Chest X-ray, AP view. Patient: 32 years old, sex M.
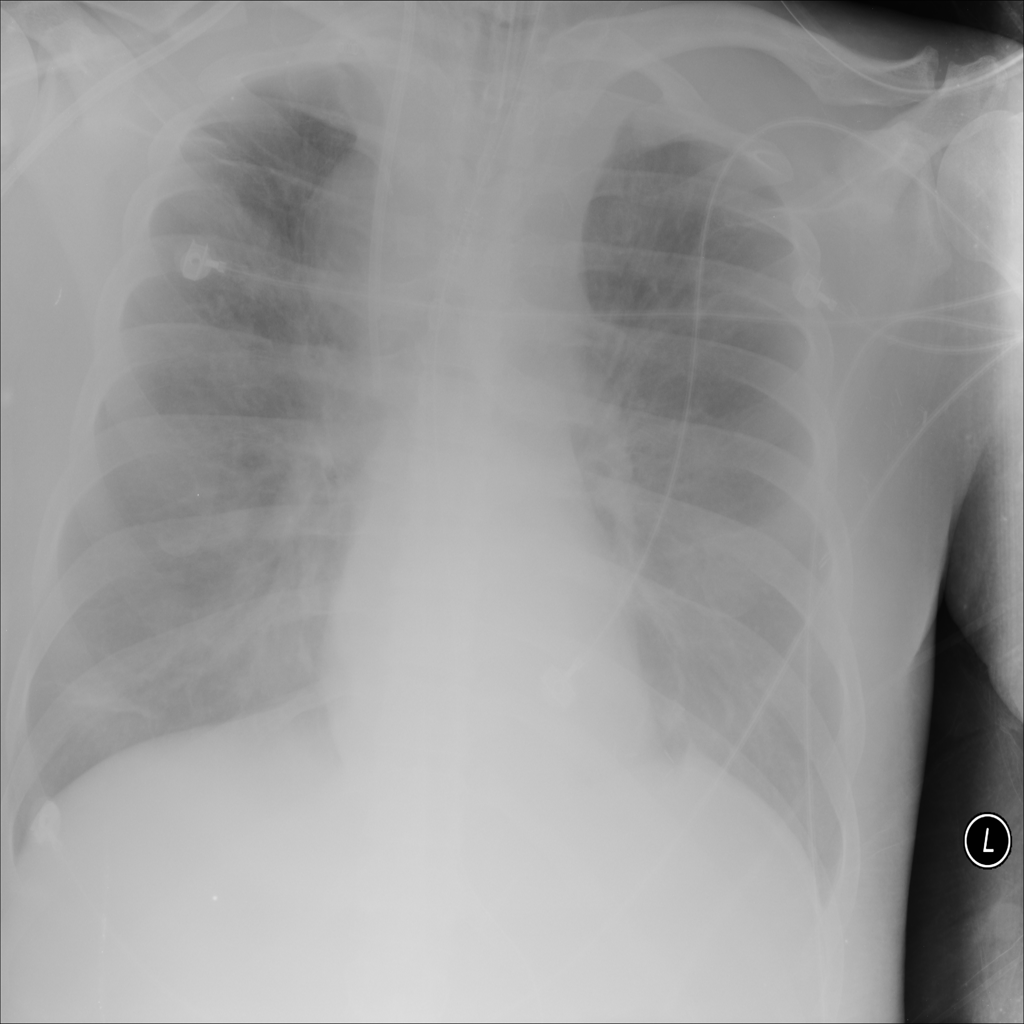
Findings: Infiltration